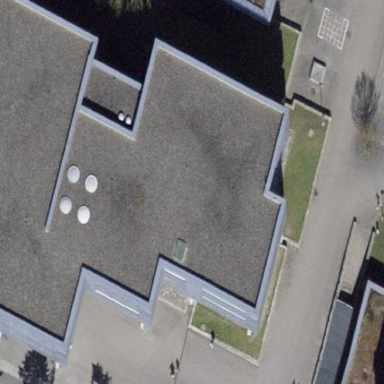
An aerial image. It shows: School building.